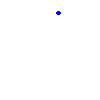
Particle: electron